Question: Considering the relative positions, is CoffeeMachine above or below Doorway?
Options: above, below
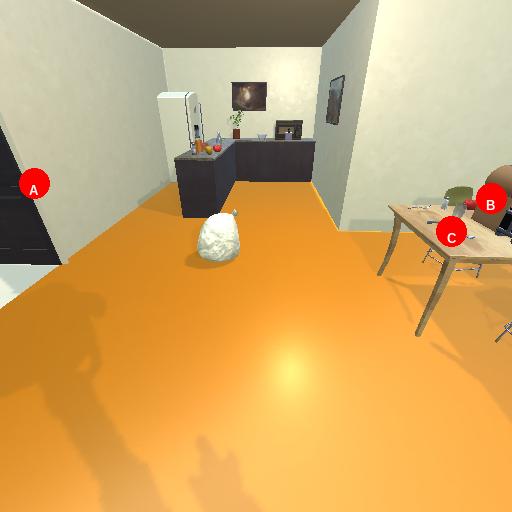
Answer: above